Question: I have been messing around with the PE file structure in Assembly Language. I'm pretty sure I have gotten to the the Import Section correctly. I am using this as a reference where each box is equal to 4 bytes:
'''
+-------------------------+-------------------------+
| RVA to a list of | DATE/TIME |
| pointer to APIs names | | IMPORT DATA DIRECTORY
+-------------------------+-------------------------+ #1
| .DLL address (unused) | RVA to .DLL name |
+-------------------------+-------------------------+
|RVA to API address list |
+-------------------------+
'''

Ollydbg. Notice the value of eax on the right side (<PHONE>) and then look at the value of the highlighted call instruction is jumping to(<PHONE>).
I attempted to call the first first function from the (RVA to API address list) which is however when I tried issuing a call to the address, it caused my program to crash. When I debugged it with Ollydbg, I found out that the address when was issued was different than the address I found in the list. In Ollydbg the address I found pointed to <&KERNEL32.ExitProcess> while the pointed to < JMP.&KERNEL32.ExitProcess>. I have read somewhere about some kind of jmp stub. Is that what this is? How am I supposed to call the functions in the "RVA to API address list"?
I know this may be confusing. If you need more clarification let me know.
Here is the code:
'''
extern printf
extern ExitProcess
global _start
section .code
_start:
mov eax, [imagebase]
mov esi, eax
add eax, 3ch
mov eax, DWORD [eax]
add eax, esi; PE header pointer in eax
add eax, 128; 24 for PE Optional Header offset and then 104 for import RVA
mov ebx, DWORD [eax]
add ebx, DWORD [imagebase]; ebx now has import section offset
mov eax, DWORD [ebx+16]
add eax, DWORD [imagebase]; has array offset
mov ecx, ExitProcess
push 0
call ecx
;call eax
;jmp ecx
;call ExitProcess
imagebase: db 0,0,64,0; 0x00400000; This is right
'''
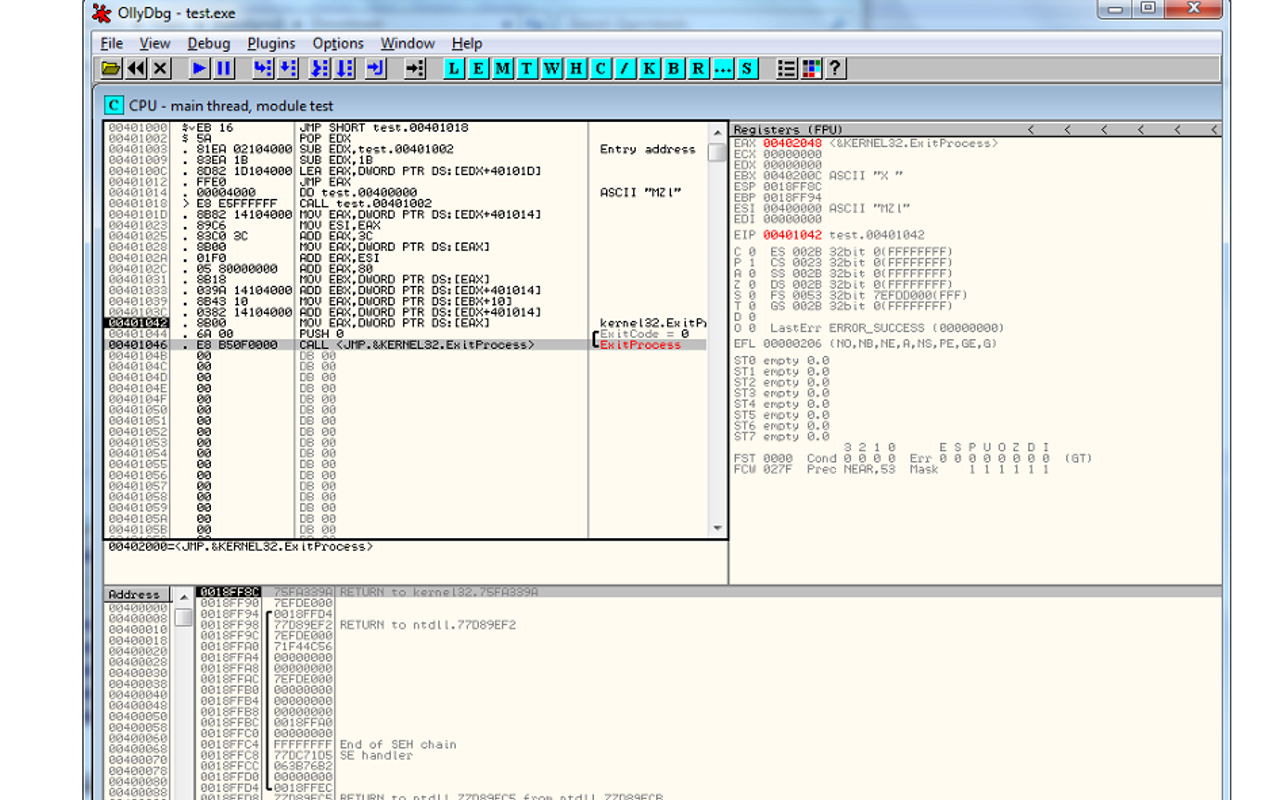
Answer: It seems as though I had found array but I never retrieved the value at that address. So I was trying to call the function at the address of the array not the at the first element of the array.
'''
extern printf
extern ExitProcess
global _start
section .code
_start:
mov eax, [imagebase]
mov esi, eax
add eax, 3ch
mov eax, DWORD [eax]
add eax, esi; PE header pointer in eax
add eax, 128; 24 for PE Optional Header offset and then 104 for import RVA
mov ebx, DWORD [eax]
add ebx, DWORD [imagebase]; ebx now has import section offset
mov eax, DWORD [ebx+16]
add eax, DWORD [imagebase]; has array offset
mov eax, [eax];This is what I needed to do
push 0
call eax
imagebase: db 0,0,64,0;
'''